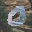
Label: 0